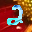
Label: 2